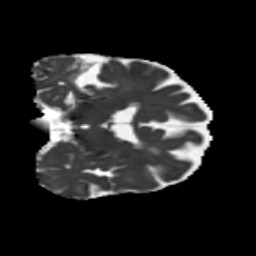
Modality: MD
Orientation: coronal
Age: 73
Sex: female
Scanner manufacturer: siemens
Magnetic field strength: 3 T
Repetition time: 5.25 s
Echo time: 0.08 s